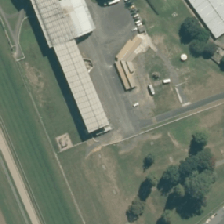
Land cover: urban_build_up